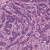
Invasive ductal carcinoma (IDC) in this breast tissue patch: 1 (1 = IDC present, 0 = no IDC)